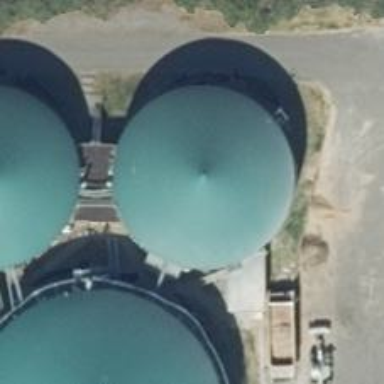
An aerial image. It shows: Storage tank with man-made structure.